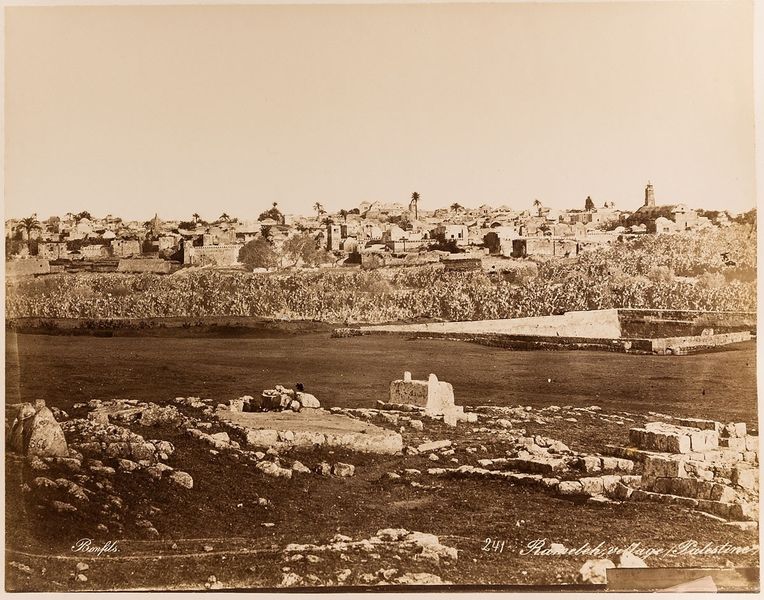
Titel: 241. Rameleh, village / Palestine
Künstler: Félix Bonfils
Standort: Hamburg
Institution: Museum für Kunst und Gewerbe Hamburg
Schlagwörter: stadt, ort, dorf, silhouette, foto, fotografie, photographie, stadtansicht, ruinen, photo, karton, prospekt, albumin, lichtbild, reisefotografie, stadtpanorama, ruinenbild, schwarzweißpositivverfahren, silbersalzverfahren, schwarzweißfotografie, reisephotographie, albuminpapier